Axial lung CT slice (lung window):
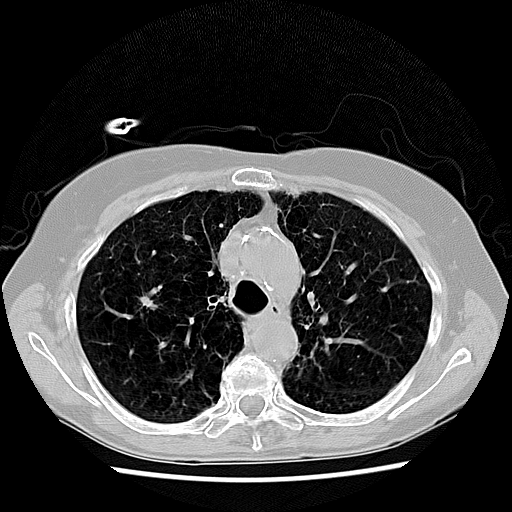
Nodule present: yes
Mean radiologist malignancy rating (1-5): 4.25